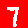
Digit: 7